Question: Given the supply, demand, and route table for this logistics problem, what is the minimum total cost? Please provide the answer as an integer.
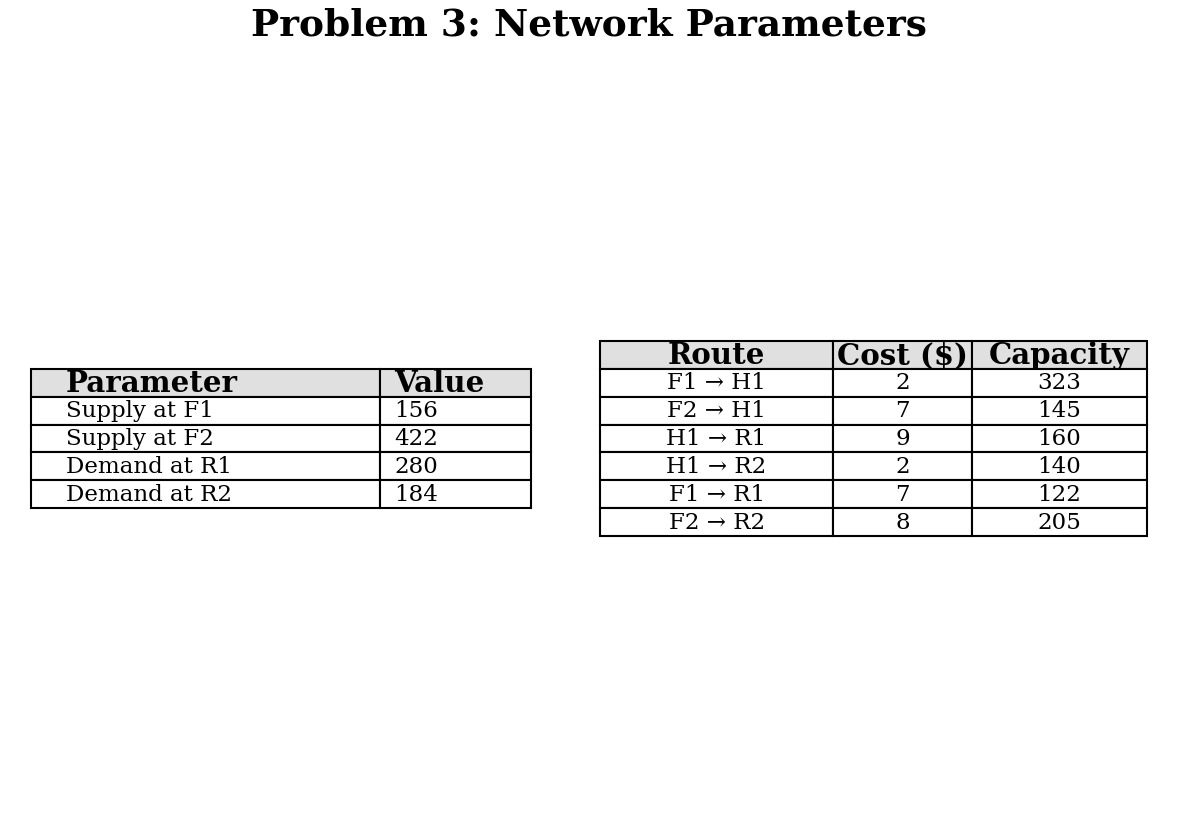
Answer: 4684